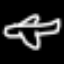
Label: airplane